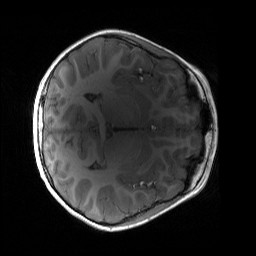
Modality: T1w
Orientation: axial
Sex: male
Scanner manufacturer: siemens
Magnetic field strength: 3 T
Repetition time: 1.9 s
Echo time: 0.00243 s